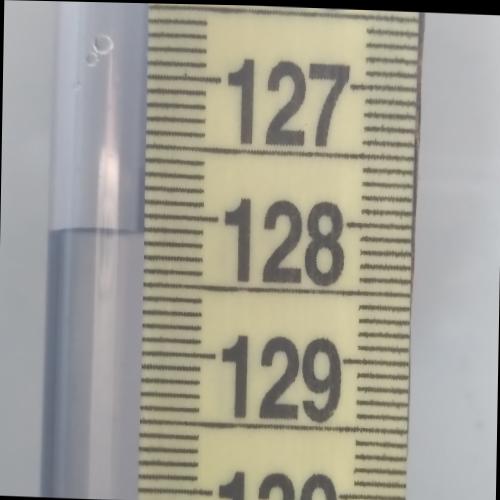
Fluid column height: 128.1 cm